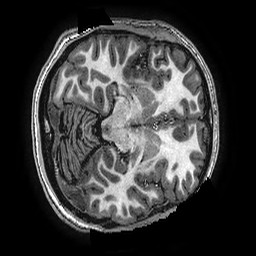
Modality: T1w
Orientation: axial
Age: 16
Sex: female
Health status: ill
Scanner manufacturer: ge
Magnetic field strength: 3 T
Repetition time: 0.00766 s
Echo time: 0.003476 s